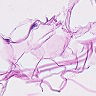
Metastatic tissue present: no